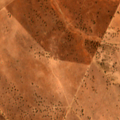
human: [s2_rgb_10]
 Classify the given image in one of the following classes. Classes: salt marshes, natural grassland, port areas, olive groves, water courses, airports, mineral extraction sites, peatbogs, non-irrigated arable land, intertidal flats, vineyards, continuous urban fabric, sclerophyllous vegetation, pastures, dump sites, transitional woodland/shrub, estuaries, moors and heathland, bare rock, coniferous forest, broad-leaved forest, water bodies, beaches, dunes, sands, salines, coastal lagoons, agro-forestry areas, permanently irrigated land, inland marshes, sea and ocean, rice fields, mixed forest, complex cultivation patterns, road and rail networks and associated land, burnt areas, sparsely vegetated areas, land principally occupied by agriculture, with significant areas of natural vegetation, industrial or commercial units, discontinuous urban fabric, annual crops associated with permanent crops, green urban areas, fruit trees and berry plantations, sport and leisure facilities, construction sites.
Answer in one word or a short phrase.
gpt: non-irrigated arable land, pastures, agro-forestry areas